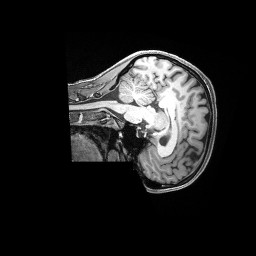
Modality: T1w
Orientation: sagittal
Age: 30
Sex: female
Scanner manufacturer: siemens
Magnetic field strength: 3 T
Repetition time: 2.4 s
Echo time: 0.00228 s